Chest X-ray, PA view. Patient: 27 years old, sex F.
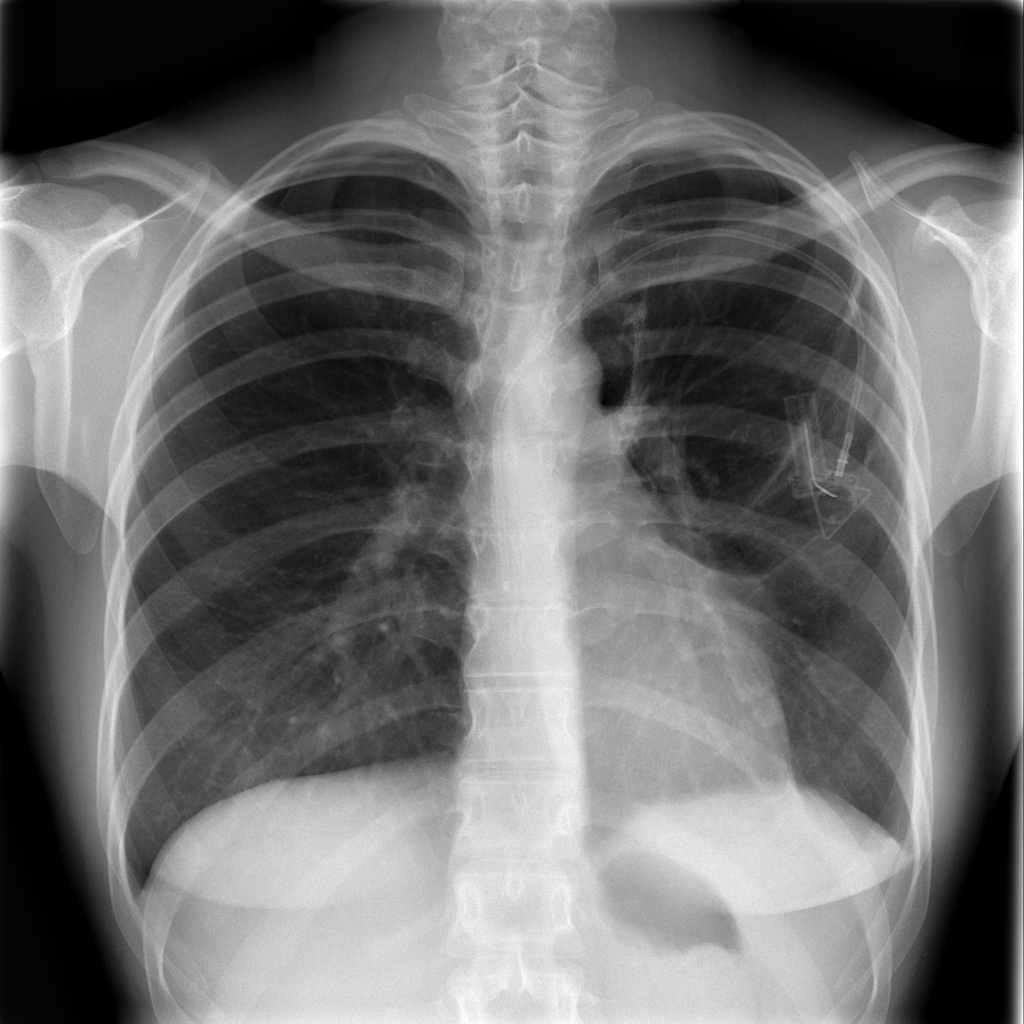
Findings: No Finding